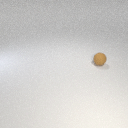
small brown rubber sphere